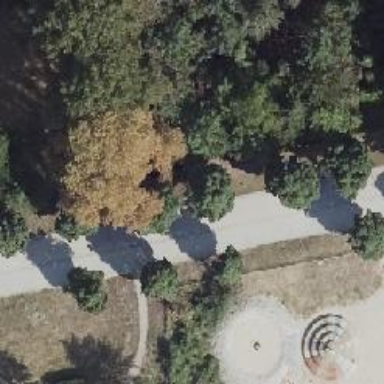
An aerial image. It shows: Deciduous broadleaved tree in park.